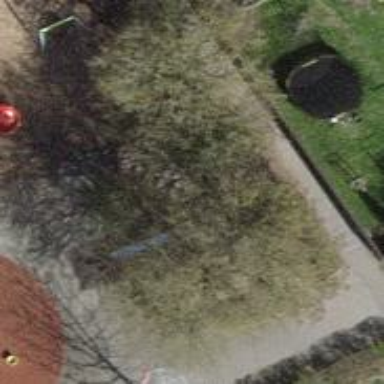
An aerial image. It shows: Brown bench in the vicinity.